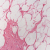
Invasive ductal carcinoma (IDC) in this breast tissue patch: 0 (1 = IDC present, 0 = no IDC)